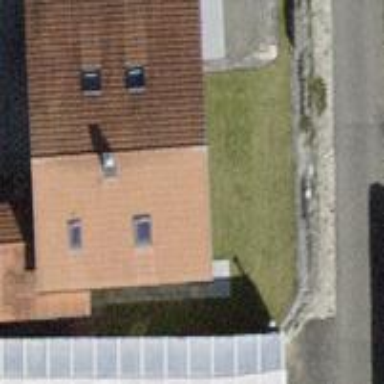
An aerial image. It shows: Simple house.